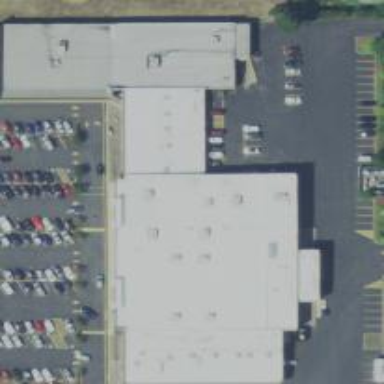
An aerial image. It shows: Fitness center located in leisure land.